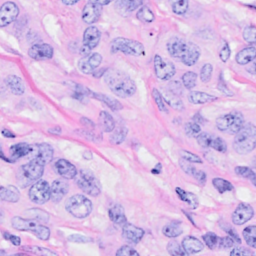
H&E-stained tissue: Breast